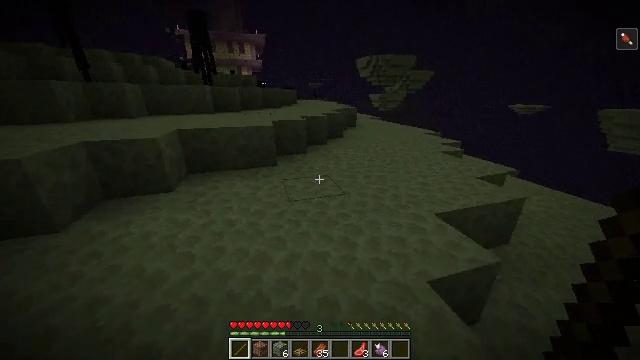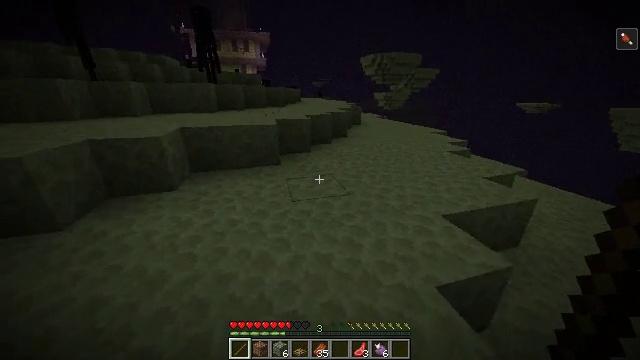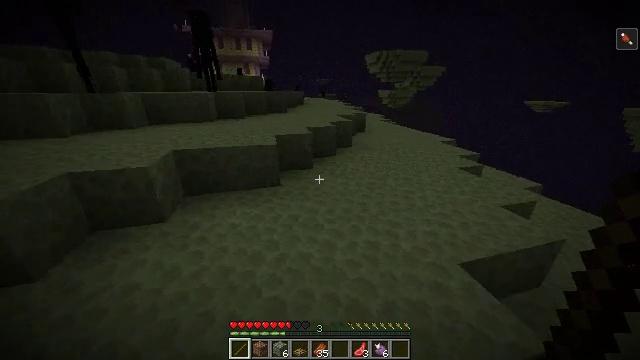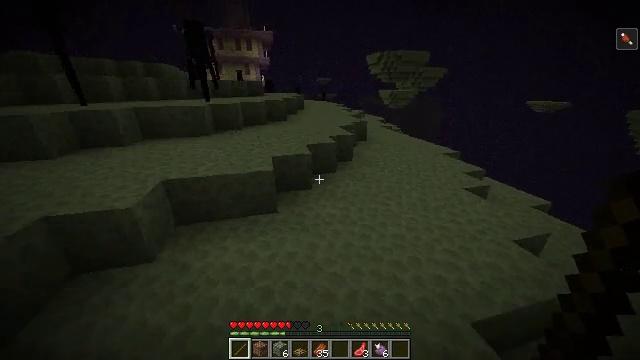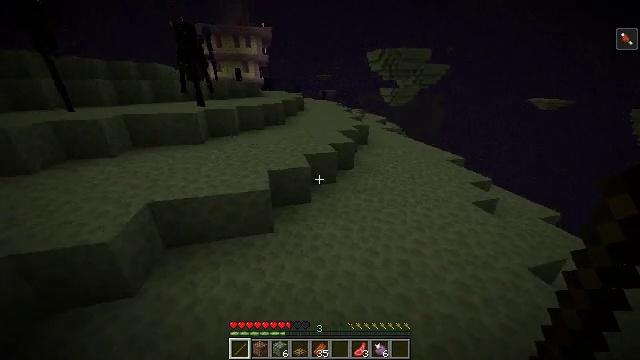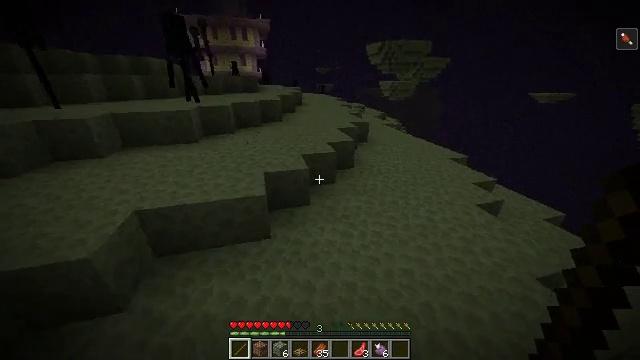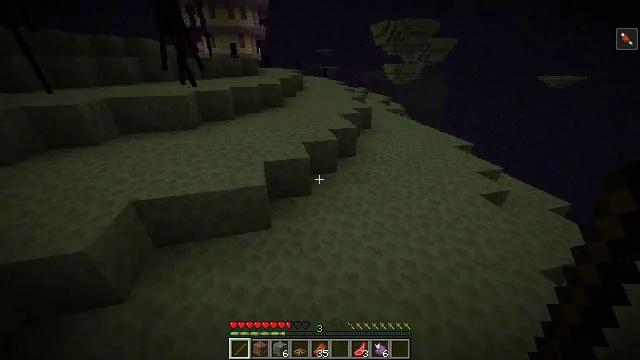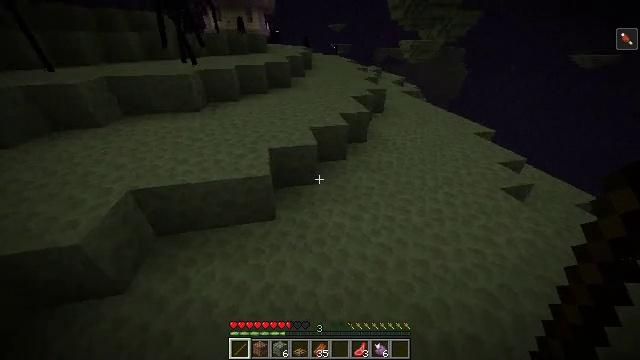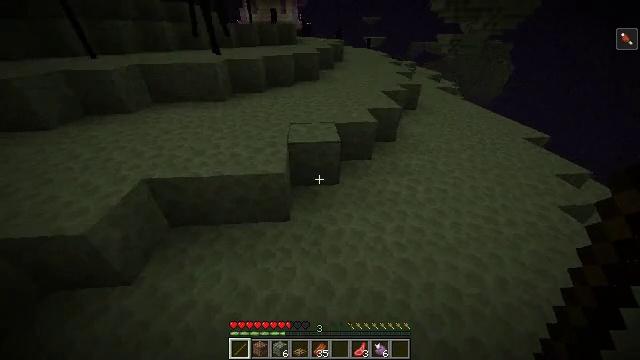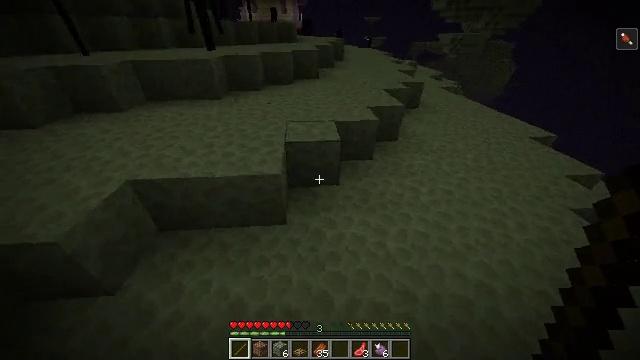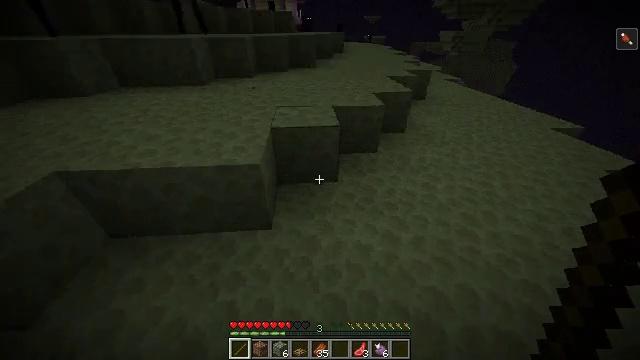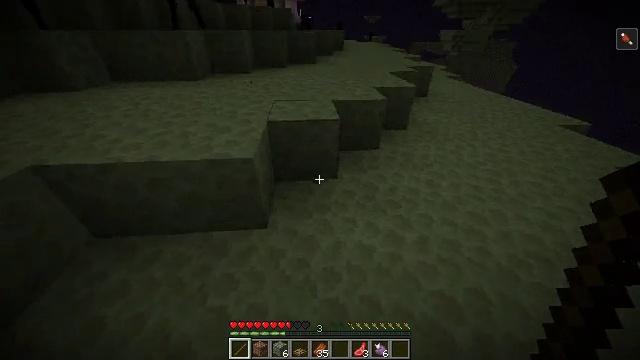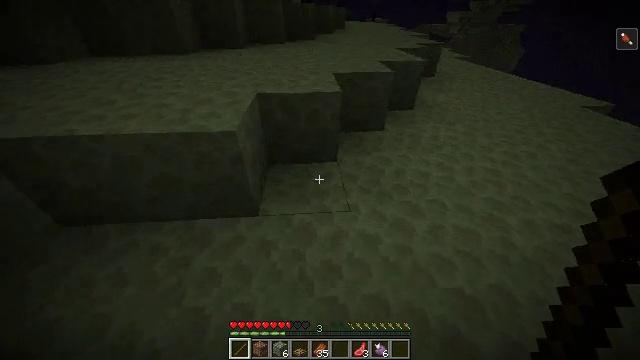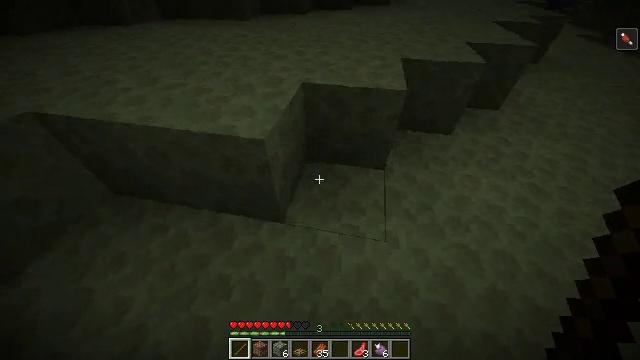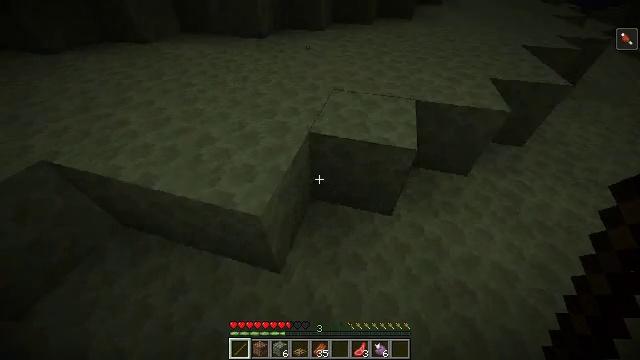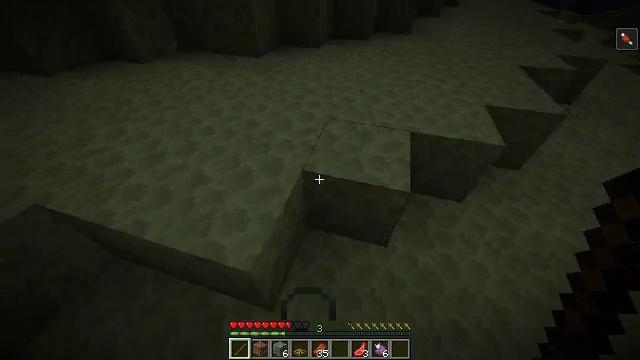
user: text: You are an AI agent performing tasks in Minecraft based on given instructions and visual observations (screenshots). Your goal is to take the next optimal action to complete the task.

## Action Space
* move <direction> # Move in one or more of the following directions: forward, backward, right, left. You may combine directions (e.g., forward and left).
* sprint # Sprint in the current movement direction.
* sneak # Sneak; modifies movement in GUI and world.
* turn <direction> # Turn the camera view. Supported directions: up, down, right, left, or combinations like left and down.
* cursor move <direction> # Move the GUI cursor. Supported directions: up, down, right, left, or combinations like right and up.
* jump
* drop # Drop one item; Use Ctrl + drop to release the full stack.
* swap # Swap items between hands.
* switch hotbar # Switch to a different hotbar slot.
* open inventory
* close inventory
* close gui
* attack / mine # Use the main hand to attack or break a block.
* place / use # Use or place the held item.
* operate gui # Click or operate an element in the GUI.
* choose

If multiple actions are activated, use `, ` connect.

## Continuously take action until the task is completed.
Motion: motion action
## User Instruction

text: Remove a mutton from the inventory.
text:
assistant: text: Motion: move forward, sprint, turn left, jump
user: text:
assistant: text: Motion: move forward, sprint, jump
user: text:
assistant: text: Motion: move forward, sprint, jump
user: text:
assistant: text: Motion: move forward, sprint, jump
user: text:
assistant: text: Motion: move forward, sprint, turn down, jump
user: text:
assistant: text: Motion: move forward, sprint, turn down, jump
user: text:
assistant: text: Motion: move forward, sprint, turn left and down, jump
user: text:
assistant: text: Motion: move forward, sprint, turn left and down
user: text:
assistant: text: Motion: move forward, sprint
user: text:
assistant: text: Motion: move forward, sprint
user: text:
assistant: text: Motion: move forward, sprint
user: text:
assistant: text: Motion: move forward, sprint, turn down
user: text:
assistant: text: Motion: move forward, sprint, turn left and down, jump
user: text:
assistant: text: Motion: move forward, sprint, turn left, jump
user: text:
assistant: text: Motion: move forward, sprint, jump
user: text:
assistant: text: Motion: move forward, sprint, turn up, jump
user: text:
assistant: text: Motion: move forward, sprint, turn right and up, jump
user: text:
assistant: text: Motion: move forward, sprint, turn up, jump
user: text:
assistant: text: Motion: move forward, sprint, turn up, jump
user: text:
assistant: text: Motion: move forward, sprint, turn up
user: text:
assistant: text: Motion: move forward, sprint, turn up
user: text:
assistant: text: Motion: move forward, sprint
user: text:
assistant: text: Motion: move forward, sprint
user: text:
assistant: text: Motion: move forward, sprint
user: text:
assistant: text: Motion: move forward, sprint
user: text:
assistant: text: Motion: move forward, sprint, turn left and down
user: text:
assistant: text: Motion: move forward, sprint, turn left, jump
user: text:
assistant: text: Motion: move forward, sprint, jump
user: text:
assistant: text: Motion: move forward, sprint, jump
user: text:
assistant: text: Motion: move forward, sprint, jump